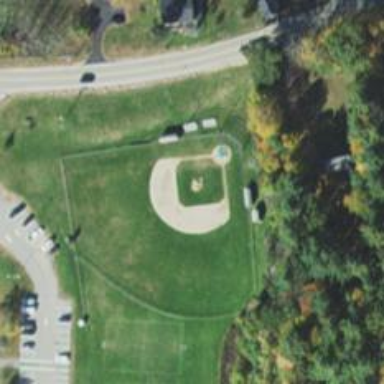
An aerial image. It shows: Baseball pitch for leisure land activities.